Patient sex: M
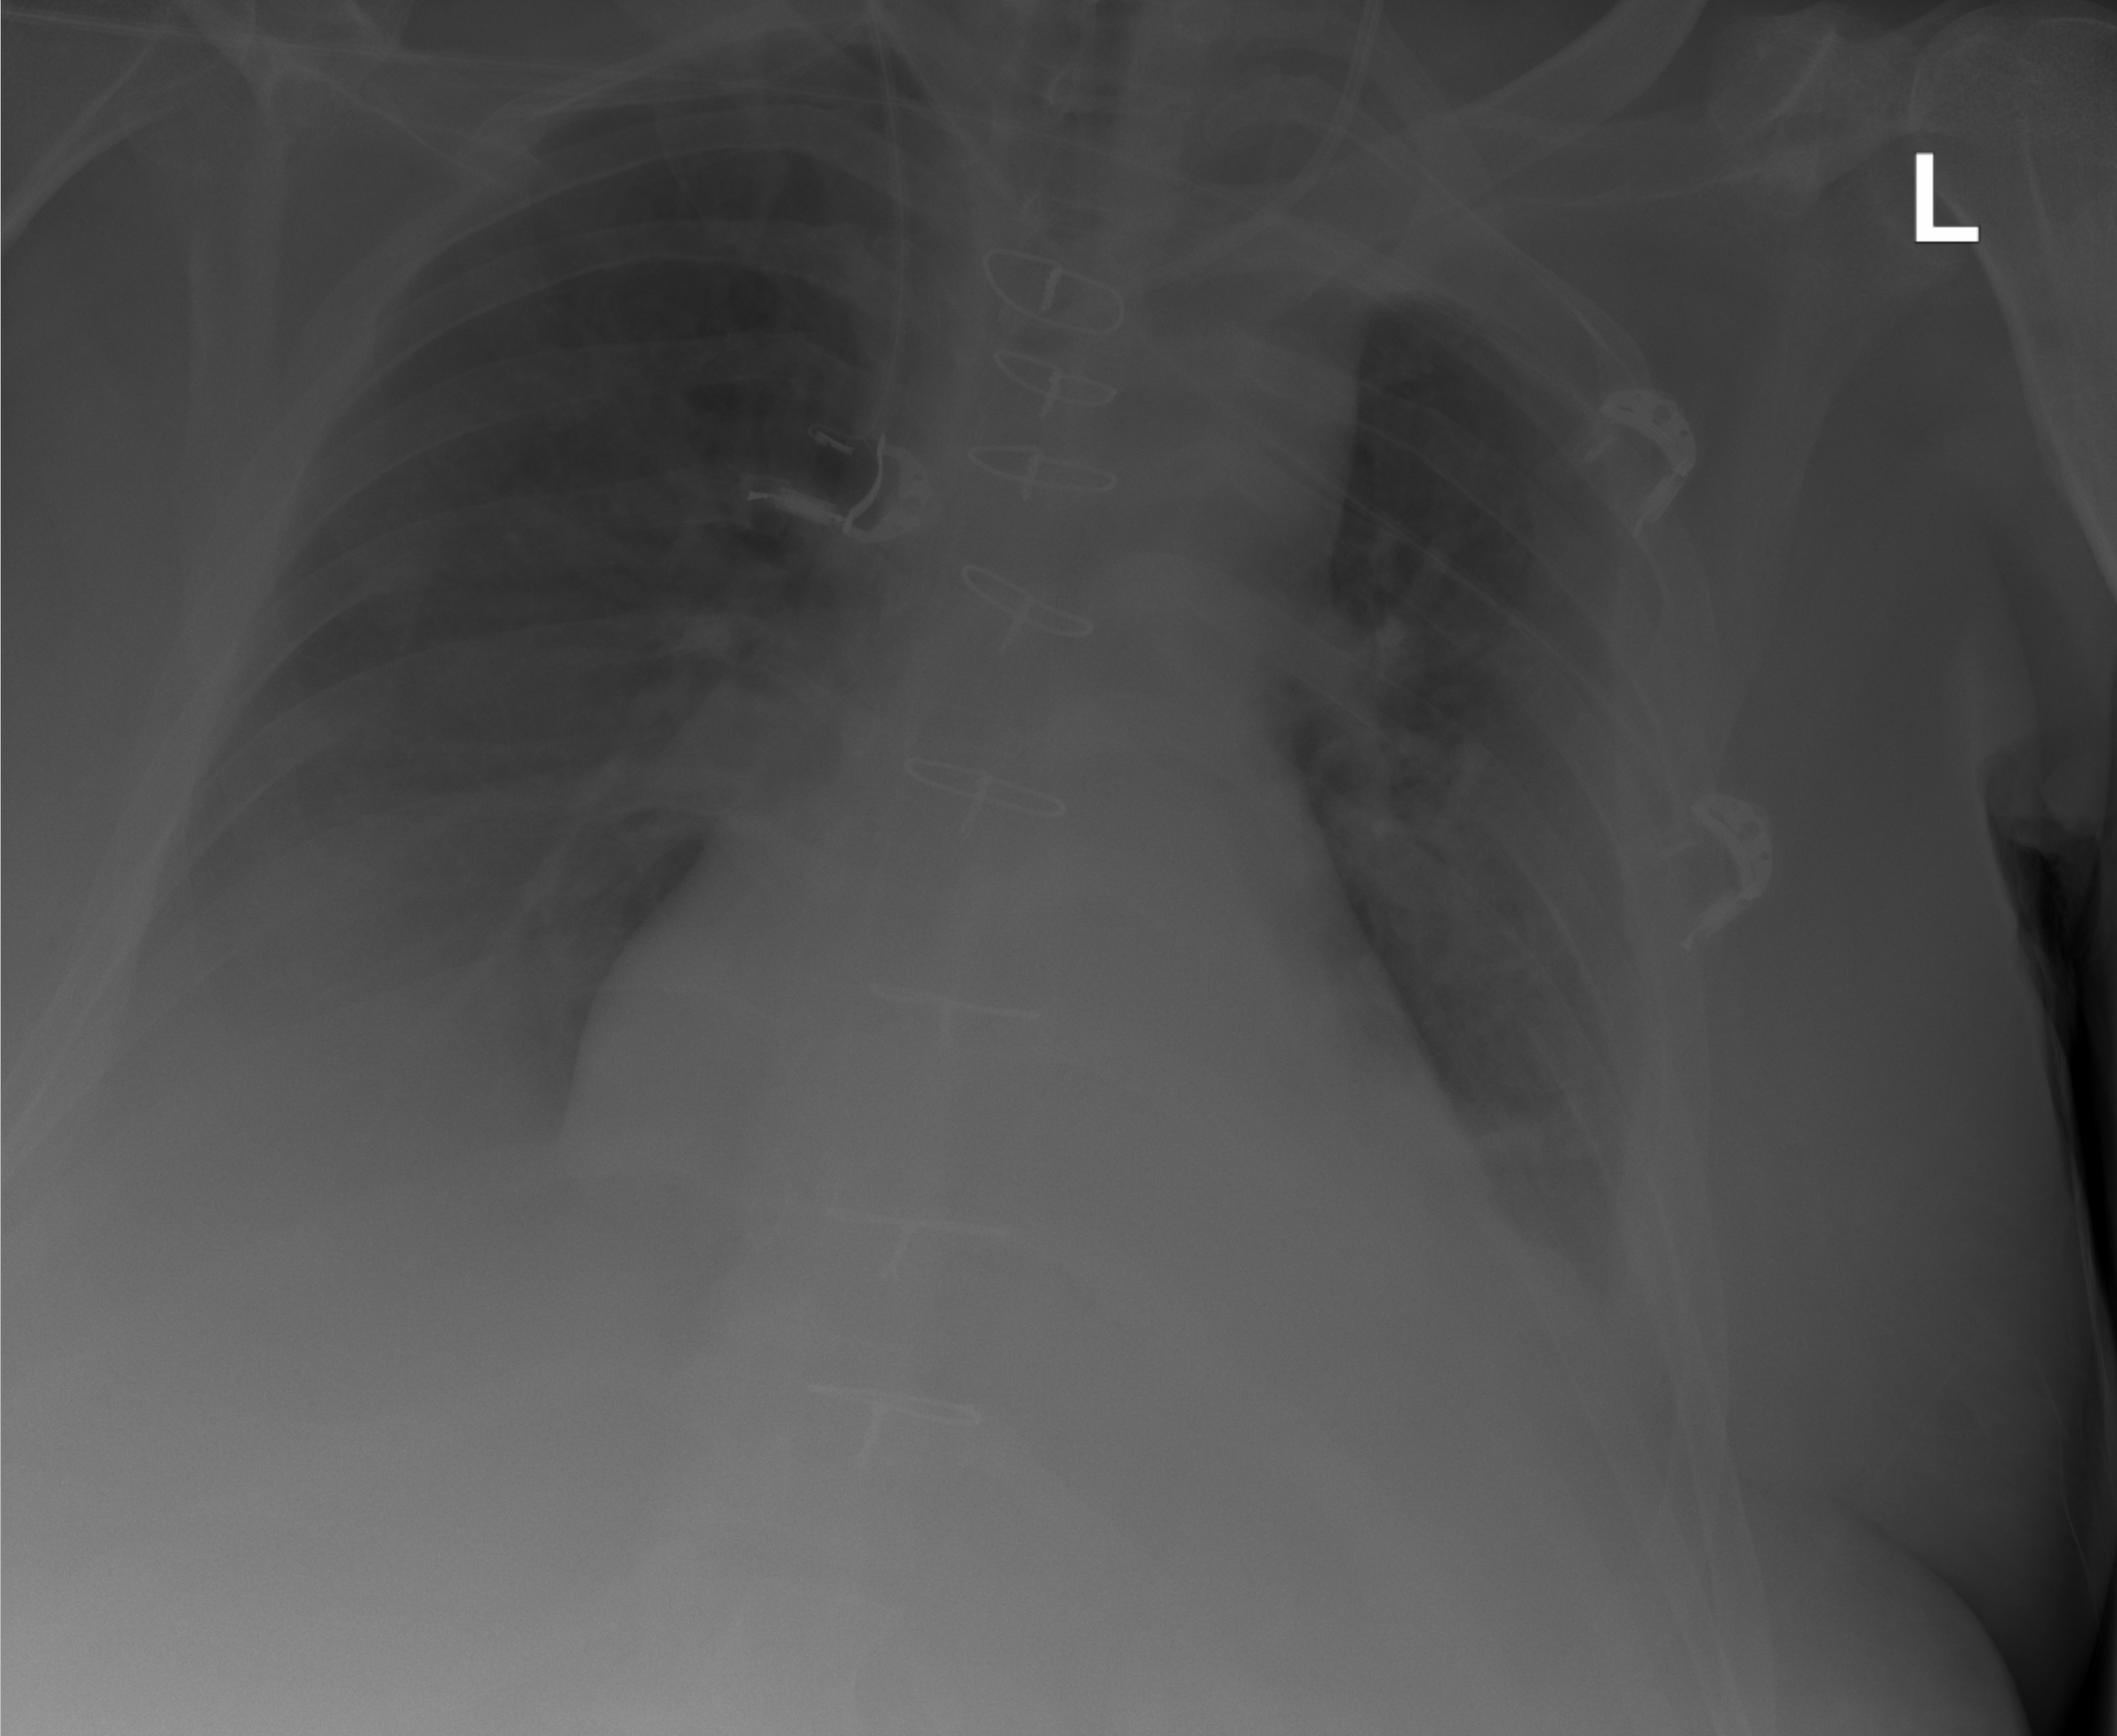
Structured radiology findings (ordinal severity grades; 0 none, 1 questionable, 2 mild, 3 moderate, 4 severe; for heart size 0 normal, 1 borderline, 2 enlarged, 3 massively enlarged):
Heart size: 2
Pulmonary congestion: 2
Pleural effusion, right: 3
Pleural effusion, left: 2
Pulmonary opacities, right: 0
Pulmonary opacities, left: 2
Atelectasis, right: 2
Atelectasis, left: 2